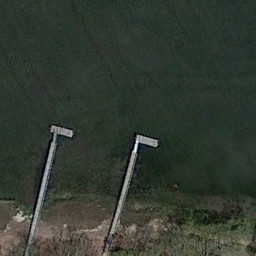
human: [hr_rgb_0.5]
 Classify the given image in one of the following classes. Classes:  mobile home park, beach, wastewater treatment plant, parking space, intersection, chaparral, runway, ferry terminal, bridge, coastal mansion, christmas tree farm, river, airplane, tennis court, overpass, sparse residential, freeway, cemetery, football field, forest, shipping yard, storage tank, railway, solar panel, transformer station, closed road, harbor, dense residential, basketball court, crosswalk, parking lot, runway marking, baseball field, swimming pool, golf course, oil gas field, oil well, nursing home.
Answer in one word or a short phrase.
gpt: ferry terminal